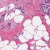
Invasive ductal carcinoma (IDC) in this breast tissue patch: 1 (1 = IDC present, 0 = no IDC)